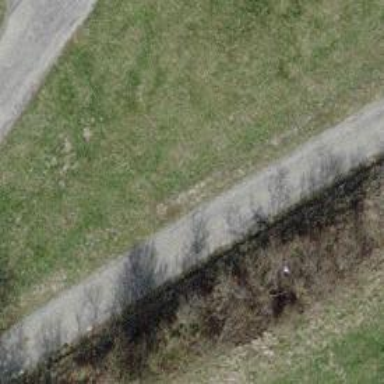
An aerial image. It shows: Track with grade1 tracktype.